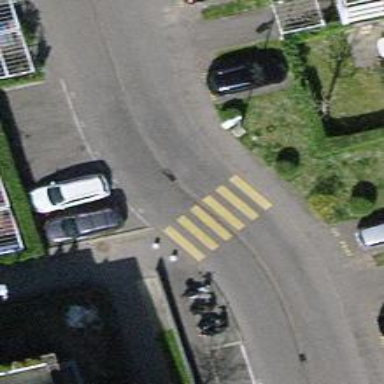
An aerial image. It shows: Marked road crossing.